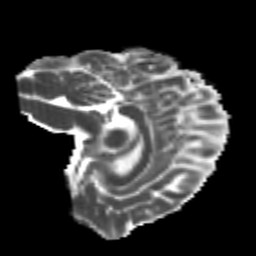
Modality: MD
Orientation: sagittal
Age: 22
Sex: female
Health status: healthy
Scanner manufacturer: philips
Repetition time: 7.384 s
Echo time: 0.08599 s